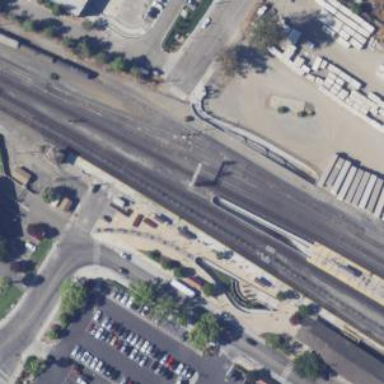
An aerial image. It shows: Railway signal.